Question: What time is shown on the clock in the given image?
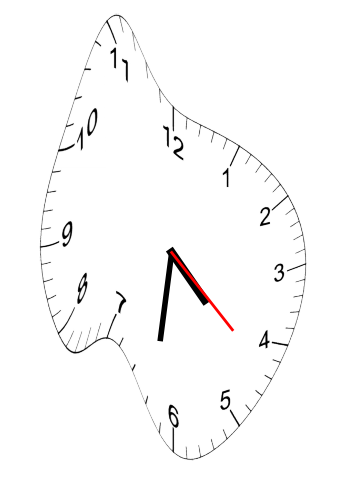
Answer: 04:31:22